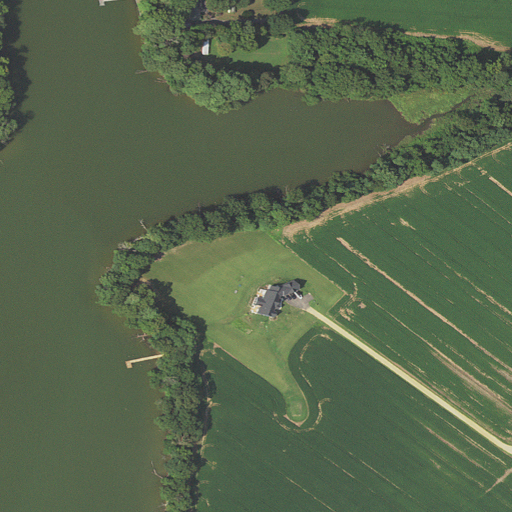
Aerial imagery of cape in Maryland named Tolton Point containing cultivated crops, open water, mixed forest, woody wetlands, herbaceous wetlands, open development, and deciduous forest